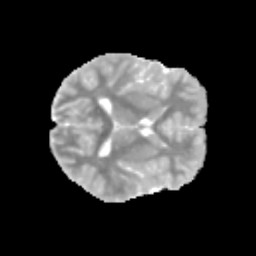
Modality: MD
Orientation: axial
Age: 11
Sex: male
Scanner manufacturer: siemens
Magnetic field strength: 3 T
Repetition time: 3.8 s
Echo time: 0.07 s